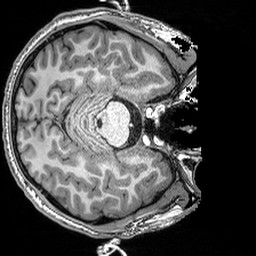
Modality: T1w
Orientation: axial
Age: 21
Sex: male